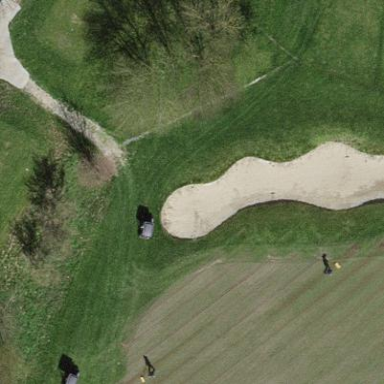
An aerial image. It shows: Sandy area is golf bunker.